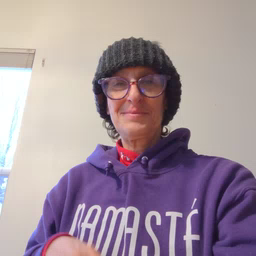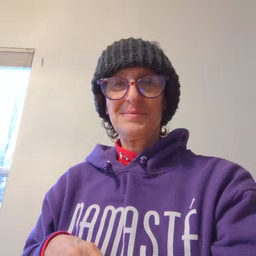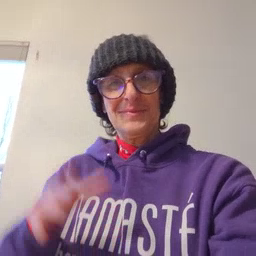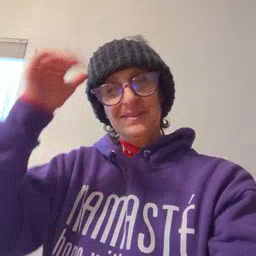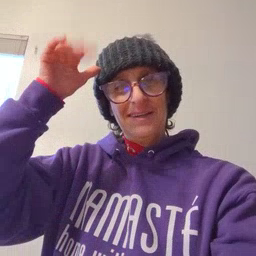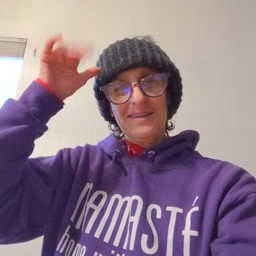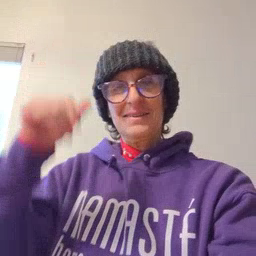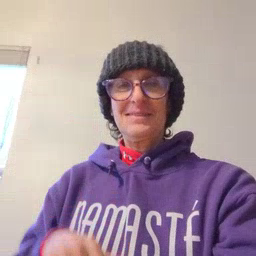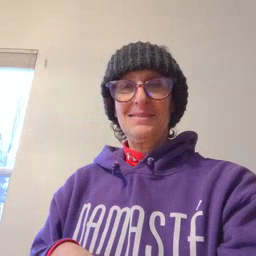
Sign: donkey